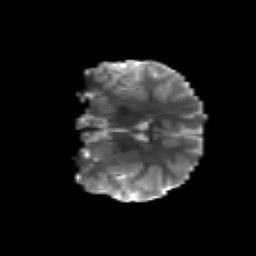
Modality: T2w
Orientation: coronal
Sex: male
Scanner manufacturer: siemens
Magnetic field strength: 3 T
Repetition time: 5 s
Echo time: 0.071 s